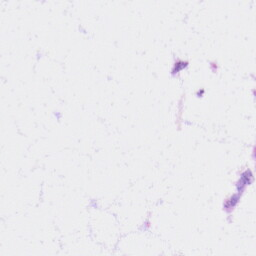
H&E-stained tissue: Liver